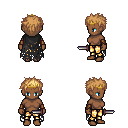
a pixel art fantasy rpg character, female body template, human, dark skin, black tattered cape, gold greaves, light blonde bedhead hairstyle, gold tiara, cloth bracers, dagger, four views (front, back, left, right), 2x2 character sprite sheet, small pixel art, hard edges, no anti-aliasing